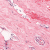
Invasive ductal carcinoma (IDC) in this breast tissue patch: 0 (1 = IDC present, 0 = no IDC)